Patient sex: M
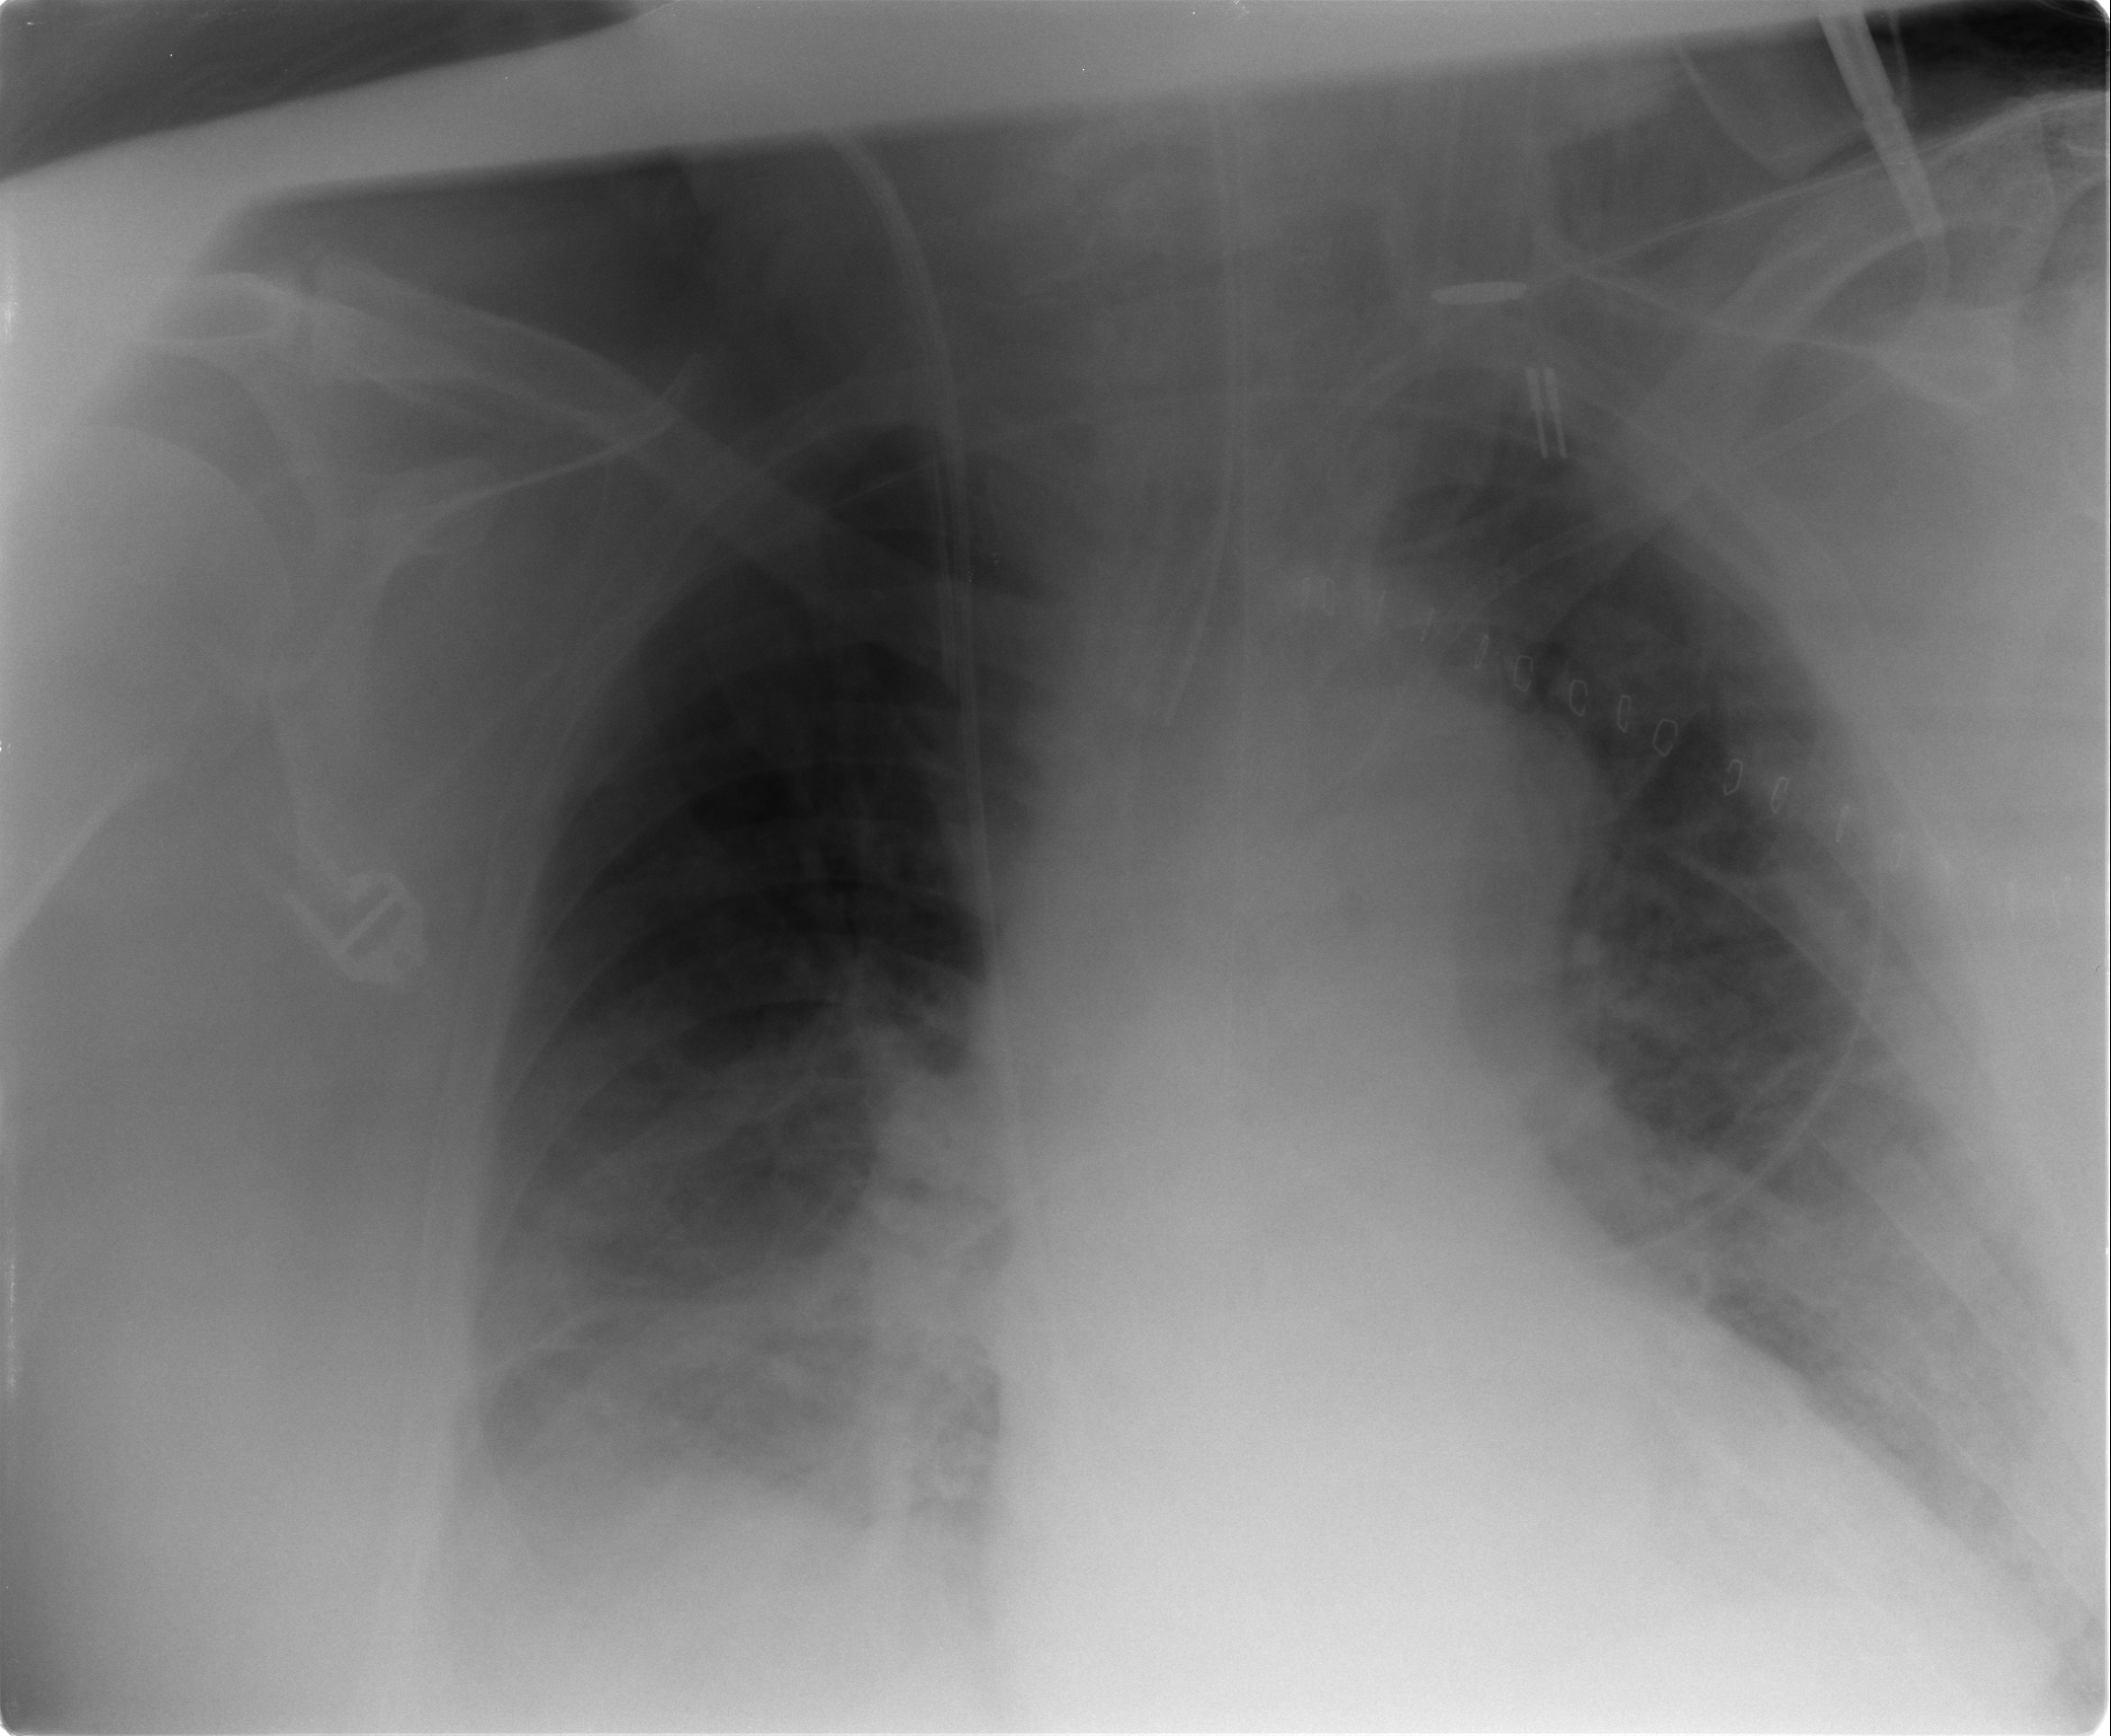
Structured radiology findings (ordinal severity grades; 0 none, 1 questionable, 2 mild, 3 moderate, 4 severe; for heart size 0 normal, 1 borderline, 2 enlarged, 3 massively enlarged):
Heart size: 2
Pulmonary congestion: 2
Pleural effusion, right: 0
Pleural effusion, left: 0
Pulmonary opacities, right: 3
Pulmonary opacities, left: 2
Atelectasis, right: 2
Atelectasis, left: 2